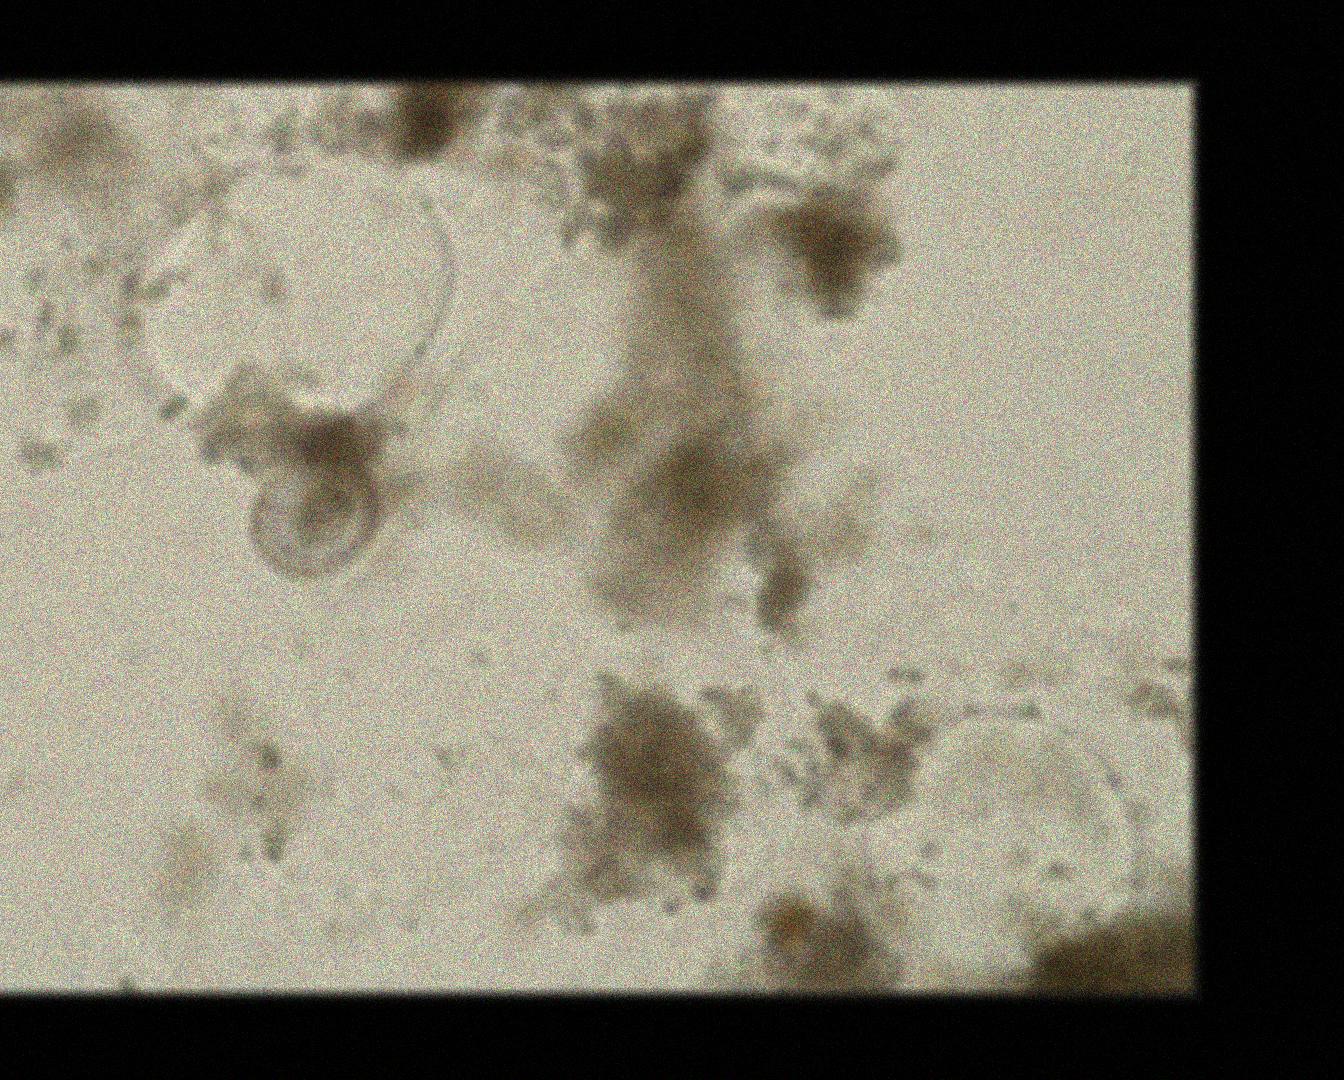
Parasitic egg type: Hymenolepis nana